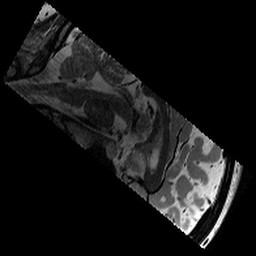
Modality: T2w
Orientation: sagittal
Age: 12
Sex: female
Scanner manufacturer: siemens
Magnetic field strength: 3 T
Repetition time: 9.23 s
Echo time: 0.067 s